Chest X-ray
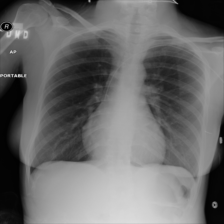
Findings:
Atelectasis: negative
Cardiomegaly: negative
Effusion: negative
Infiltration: negative
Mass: negative
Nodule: negative
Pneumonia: negative
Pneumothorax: negative
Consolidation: negative
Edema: negative
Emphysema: negative
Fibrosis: negative
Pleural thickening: negative
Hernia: negative